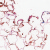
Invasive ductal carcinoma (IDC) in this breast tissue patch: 0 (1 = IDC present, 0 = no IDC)